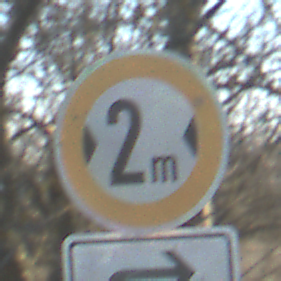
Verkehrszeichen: TatsaechlicheBreite2
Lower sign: RichtungsangabeDurchPfeile5
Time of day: MorningAfternoon
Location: Outdoor (Nature)
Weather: Clear
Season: NotSpecified
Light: Natural